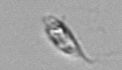
Label: Oxytoxum